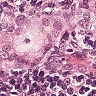
Metastatic tissue present: yes